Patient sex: F
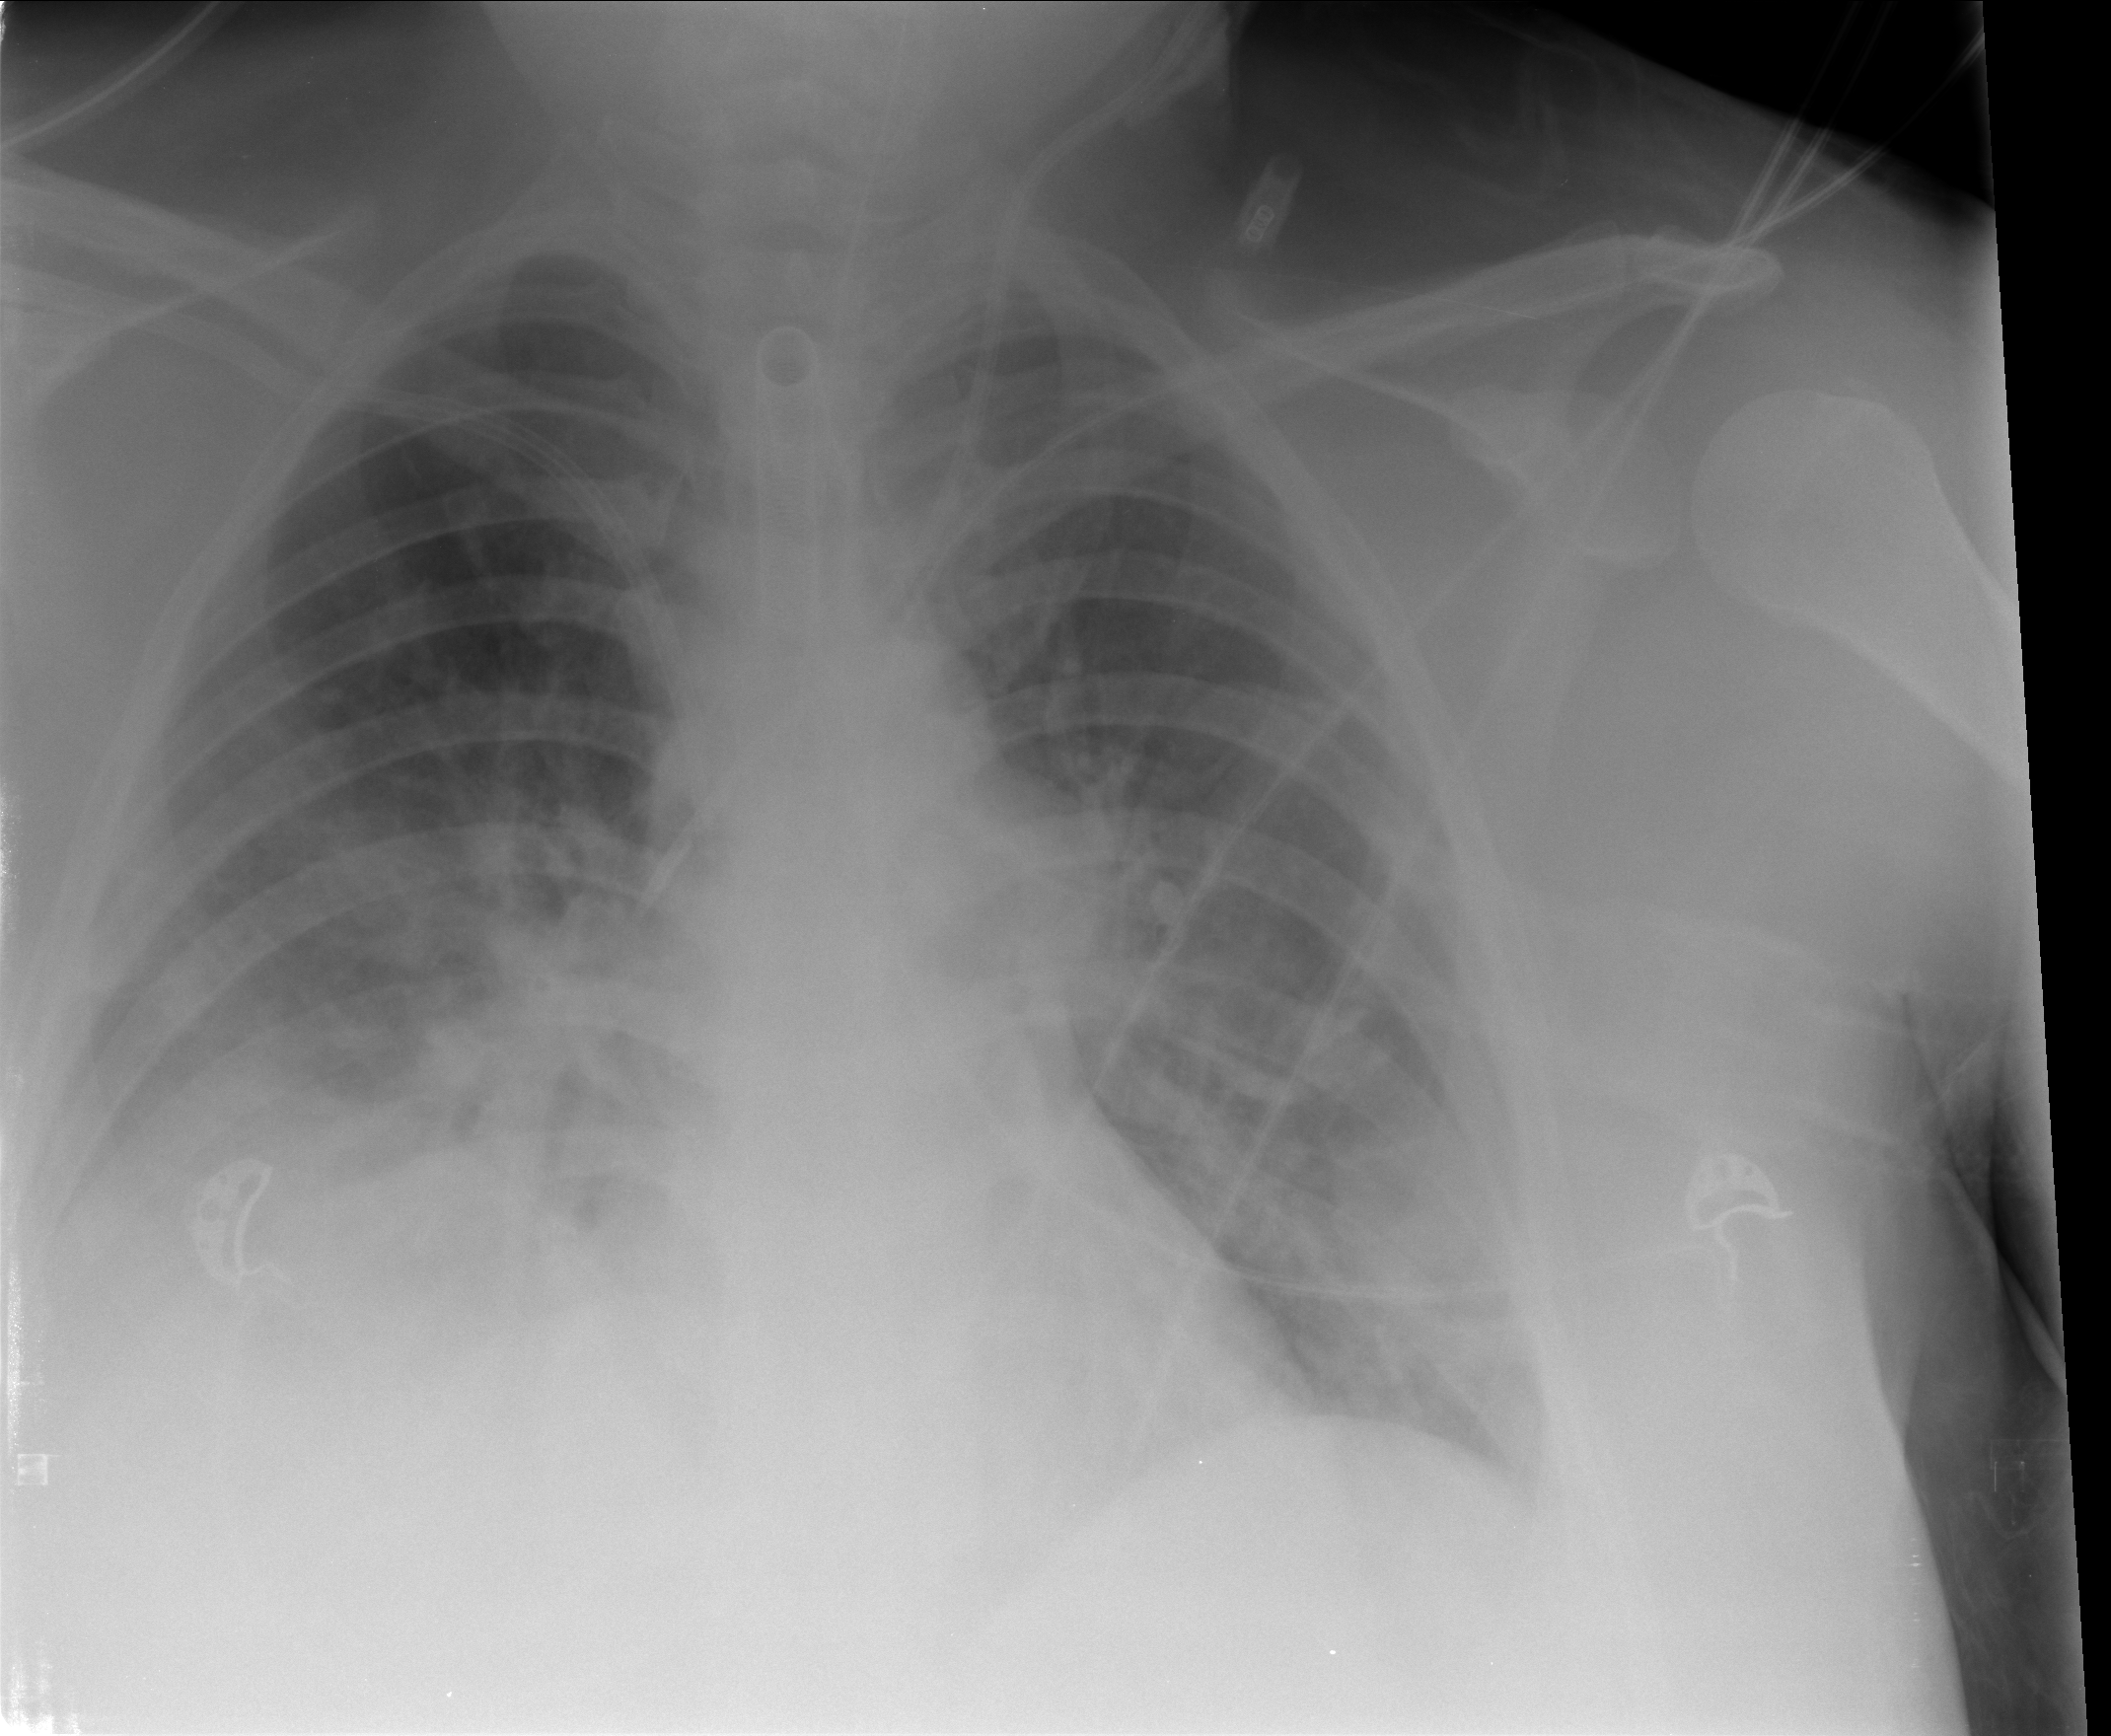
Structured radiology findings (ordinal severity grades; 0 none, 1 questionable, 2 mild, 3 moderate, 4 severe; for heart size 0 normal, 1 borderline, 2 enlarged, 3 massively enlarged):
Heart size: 0
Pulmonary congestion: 0
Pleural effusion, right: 2
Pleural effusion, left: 0
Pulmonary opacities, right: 2
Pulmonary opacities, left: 2
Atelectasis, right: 2
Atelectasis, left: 2